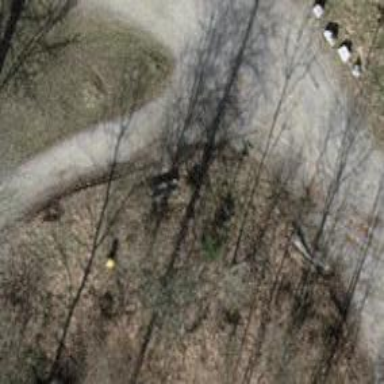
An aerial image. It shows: Bench.